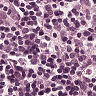
Metastatic tissue present: yes